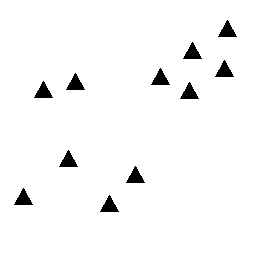
Squares: 0
Triangles: 11
Stars: 0
Total shapes: 11